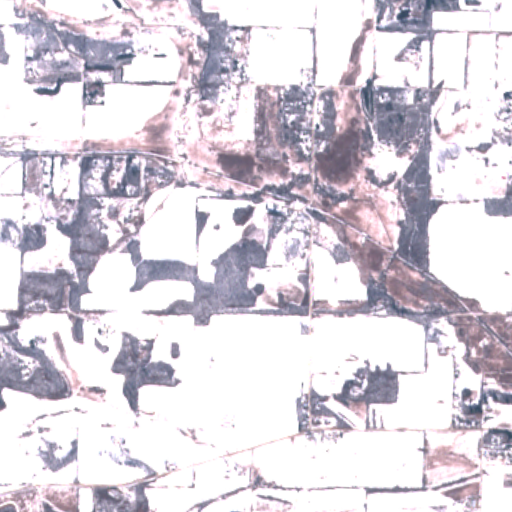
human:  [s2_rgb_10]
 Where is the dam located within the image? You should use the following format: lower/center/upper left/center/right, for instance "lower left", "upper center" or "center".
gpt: The dam is located in the upper left of the image.
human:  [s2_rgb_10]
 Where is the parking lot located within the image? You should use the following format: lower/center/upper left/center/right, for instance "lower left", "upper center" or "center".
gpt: The parking lot is located in the center of the image.
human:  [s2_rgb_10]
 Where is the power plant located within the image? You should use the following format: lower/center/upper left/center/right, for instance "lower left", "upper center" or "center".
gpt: There is no power plant in the image.